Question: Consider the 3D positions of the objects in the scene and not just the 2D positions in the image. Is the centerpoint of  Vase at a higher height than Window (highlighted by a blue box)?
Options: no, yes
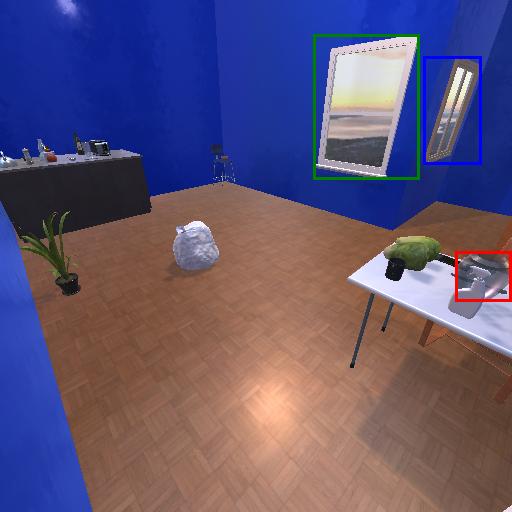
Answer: no